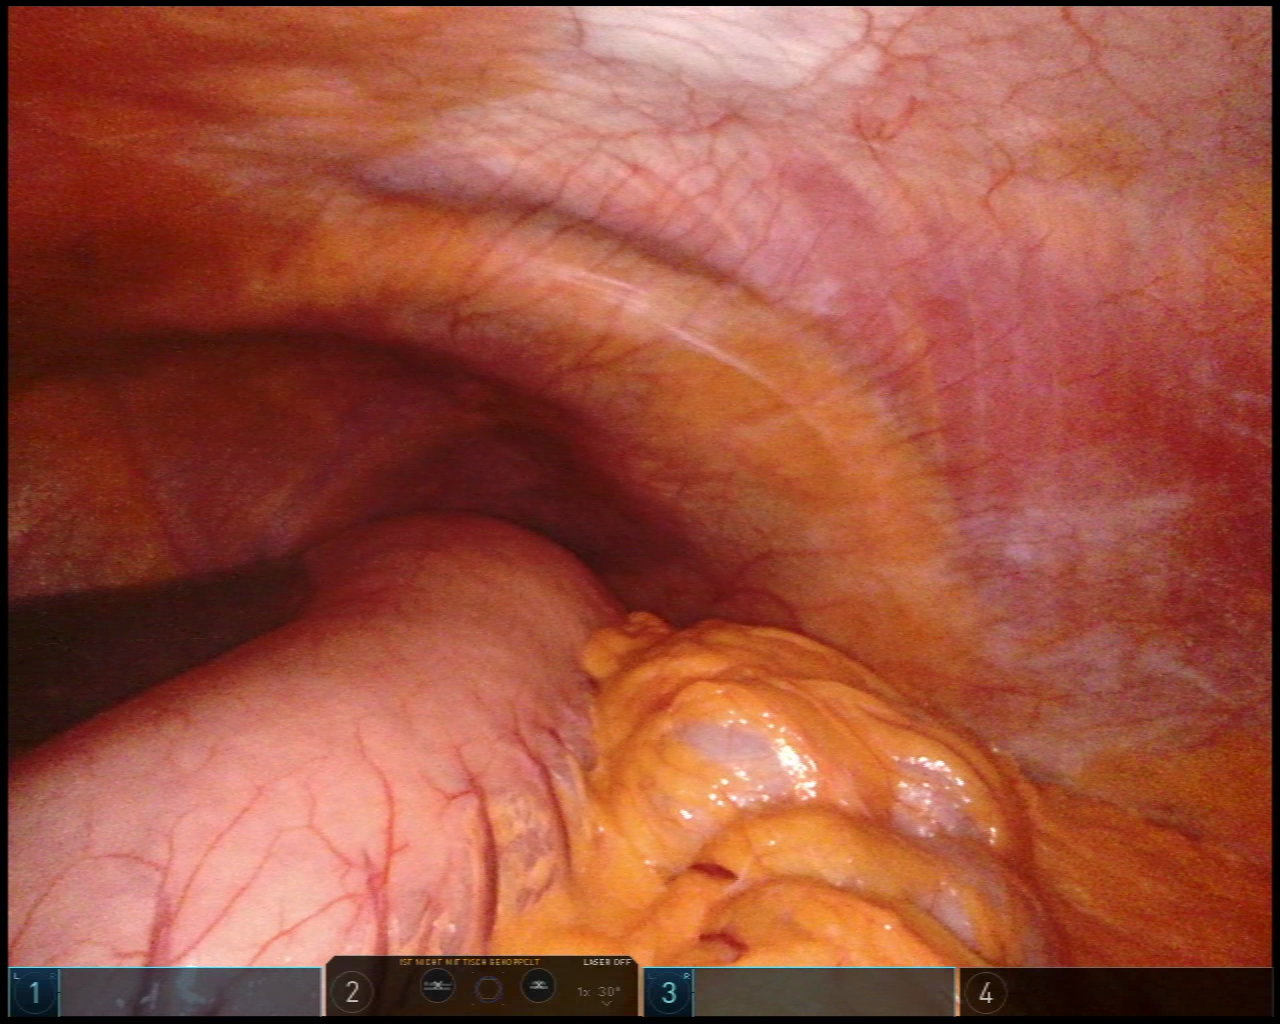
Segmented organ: abdominal_wall
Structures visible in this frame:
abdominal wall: yes
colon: yes
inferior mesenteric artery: no
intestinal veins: no
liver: yes
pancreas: no
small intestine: no
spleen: no
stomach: yes
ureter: no
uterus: no
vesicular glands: no